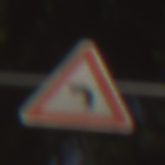
Verkehrszeichen: KurveLinks
Umgebung: Outdoor, Nature
Tageszeit: MorningAfternoon
Wetter: Clear
Licht: Natural
Jahreszeit: NotSpecified
Kontrast: HighContrast